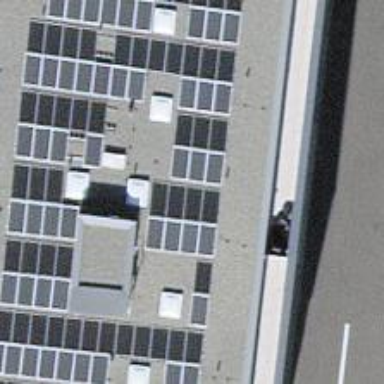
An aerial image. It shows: Solar power generator.